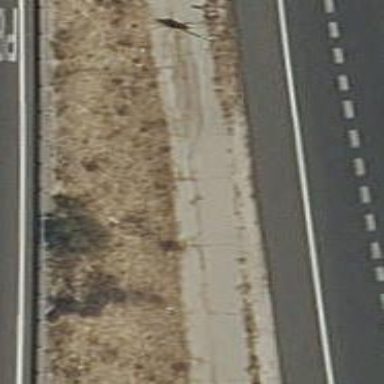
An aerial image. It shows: Track road with grade 1 track type that goes through tunnel.